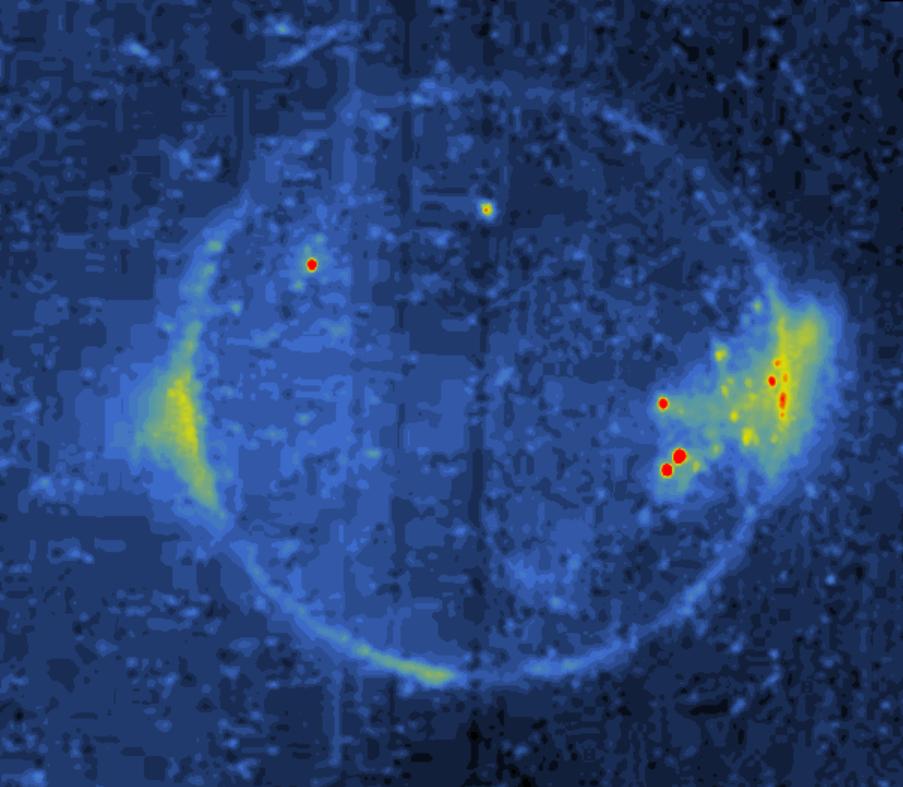
Io Eclipse/Volcanic Eruption Jupiter, Galileo